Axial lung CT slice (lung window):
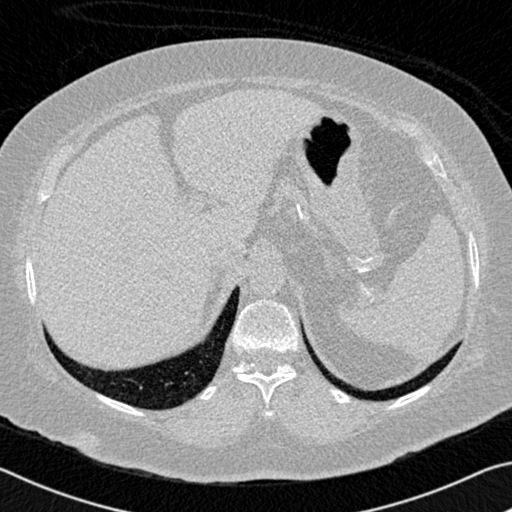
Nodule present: no